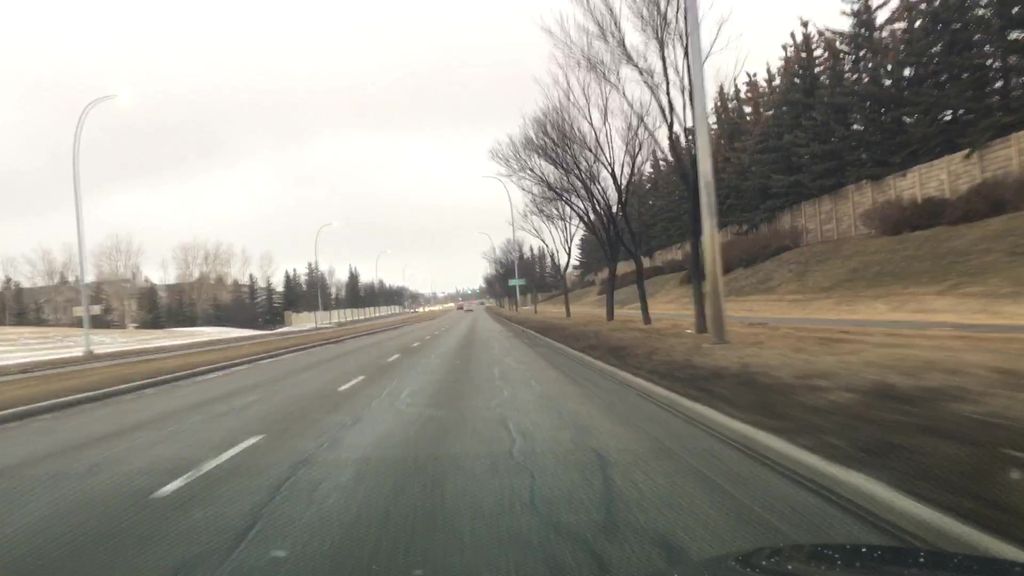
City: calgary